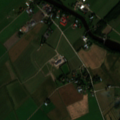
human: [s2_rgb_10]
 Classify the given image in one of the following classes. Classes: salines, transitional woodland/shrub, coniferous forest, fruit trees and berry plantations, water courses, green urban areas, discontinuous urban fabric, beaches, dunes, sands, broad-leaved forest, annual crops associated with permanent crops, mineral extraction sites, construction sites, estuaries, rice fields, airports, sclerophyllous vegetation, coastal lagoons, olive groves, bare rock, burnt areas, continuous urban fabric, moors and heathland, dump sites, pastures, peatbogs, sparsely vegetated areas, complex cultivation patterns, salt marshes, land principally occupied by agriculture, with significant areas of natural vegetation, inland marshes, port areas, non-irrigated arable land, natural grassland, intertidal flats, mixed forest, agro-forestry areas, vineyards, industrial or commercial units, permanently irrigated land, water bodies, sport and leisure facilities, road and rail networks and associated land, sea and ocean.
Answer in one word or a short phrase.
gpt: discontinuous urban fabric, non-irrigated arable land, land principally occupied by agriculture, with significant areas of natural vegetation